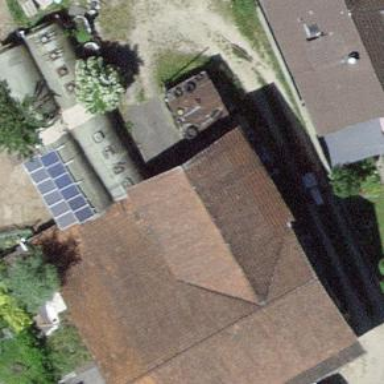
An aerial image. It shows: Rural barn.